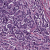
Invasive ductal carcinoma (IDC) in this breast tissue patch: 1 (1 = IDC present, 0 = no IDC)